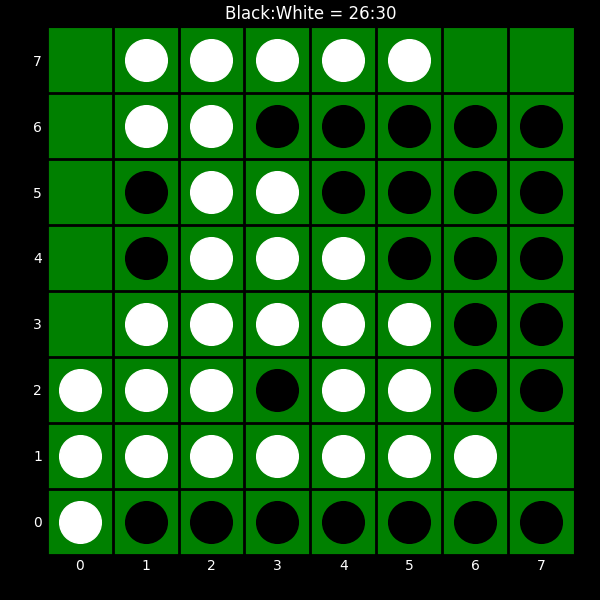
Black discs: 26
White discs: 30